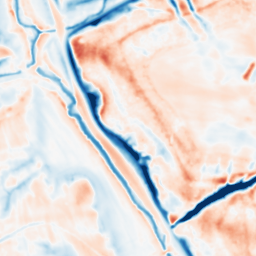
Category: multiscale
Decomposition family: dog_multiscale
Decomposition parameters: sigma_ratio: 1.4
n_scales: 6
base_sigma: 1
Upsampling method: cubic_catmull_rom
Upsampling parameters: scale: 4
Upsampling scale: 4